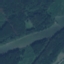
Land use / land cover: River